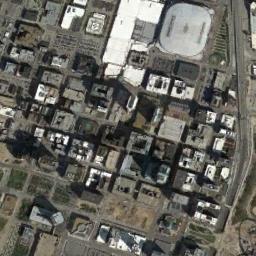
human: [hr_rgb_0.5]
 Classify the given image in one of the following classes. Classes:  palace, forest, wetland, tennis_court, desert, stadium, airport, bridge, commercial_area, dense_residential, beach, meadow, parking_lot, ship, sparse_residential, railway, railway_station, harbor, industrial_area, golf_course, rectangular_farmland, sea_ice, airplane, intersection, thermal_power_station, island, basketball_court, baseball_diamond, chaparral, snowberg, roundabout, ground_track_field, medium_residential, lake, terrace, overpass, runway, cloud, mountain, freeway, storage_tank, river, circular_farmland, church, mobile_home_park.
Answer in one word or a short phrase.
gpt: commercial_area